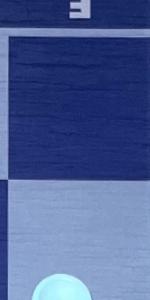
Label: Empty